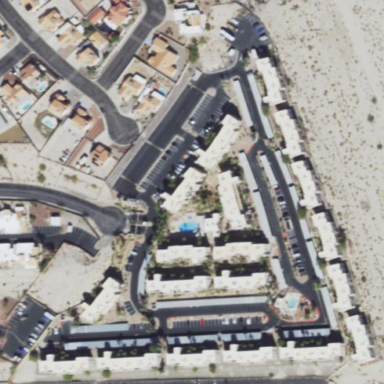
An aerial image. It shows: Residential area consisting of condominiums.